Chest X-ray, PA view. Patient: 35 years old, sex F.
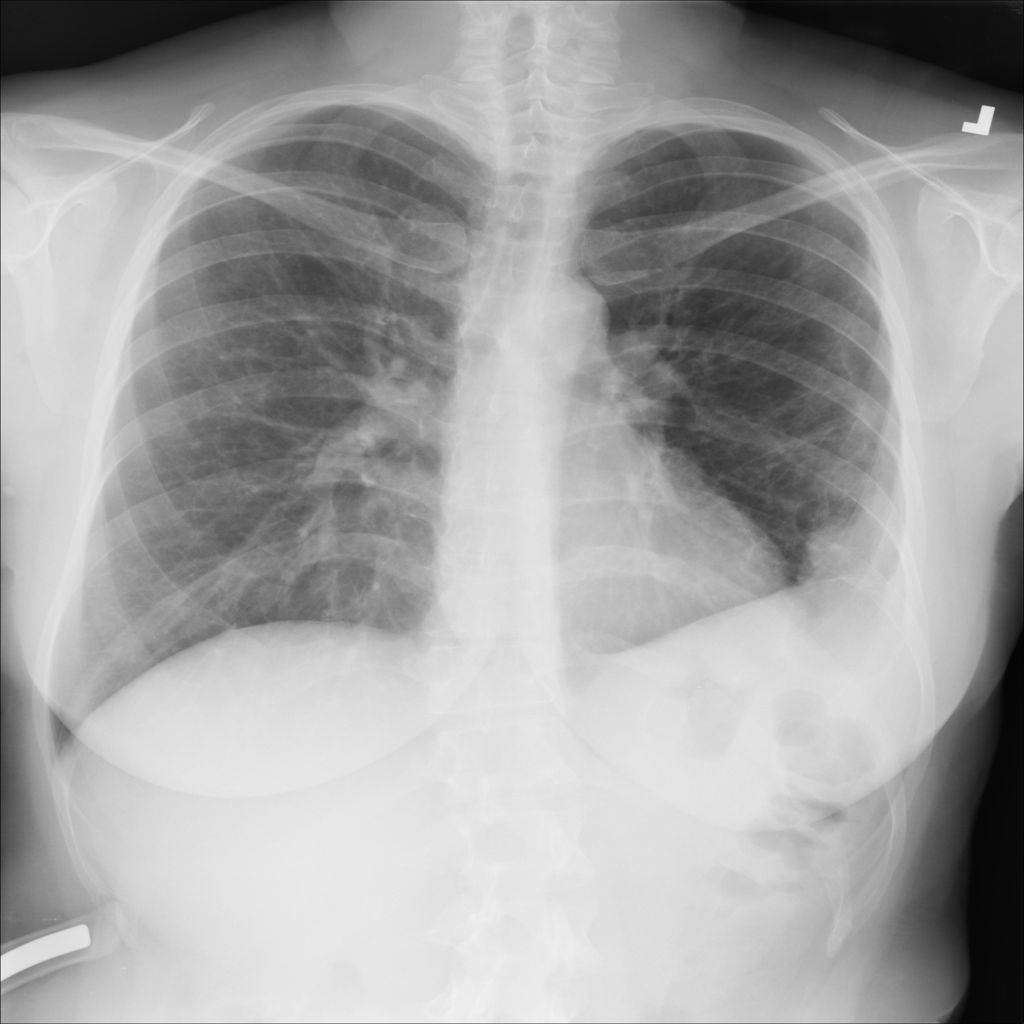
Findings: Pleural_Thickening